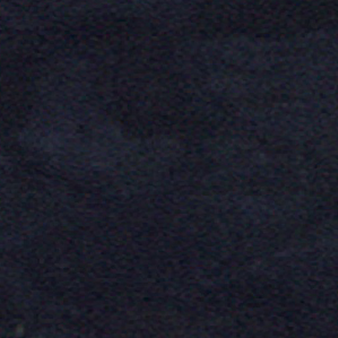
Label: other